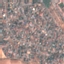
Label: Residential